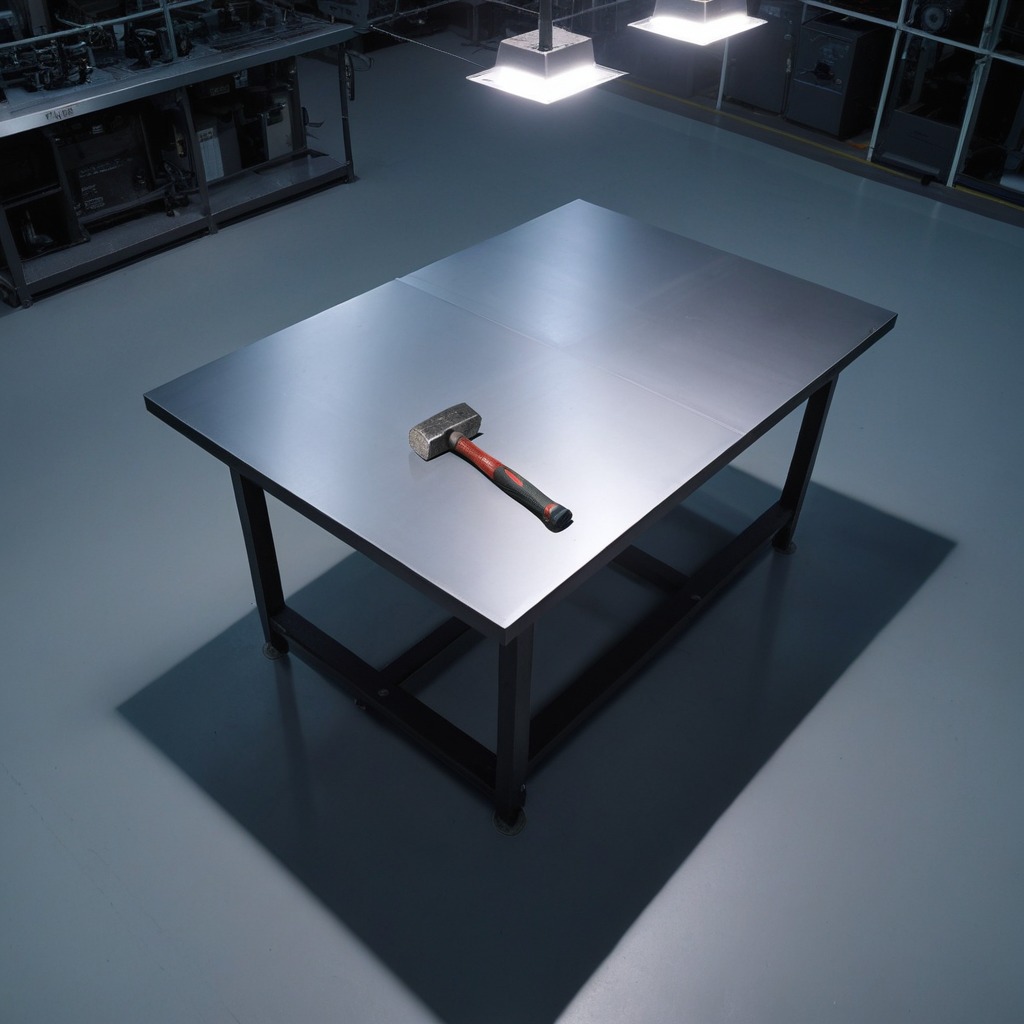
A hammer is lying on the tabletop.